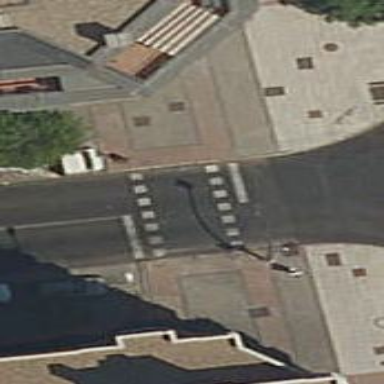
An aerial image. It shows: Road crossing with traffic signals.